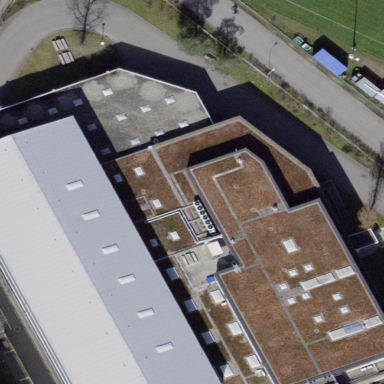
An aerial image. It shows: Industrial building.